Field crop: maize
Growth stage: 2
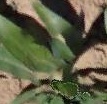
Species: maize